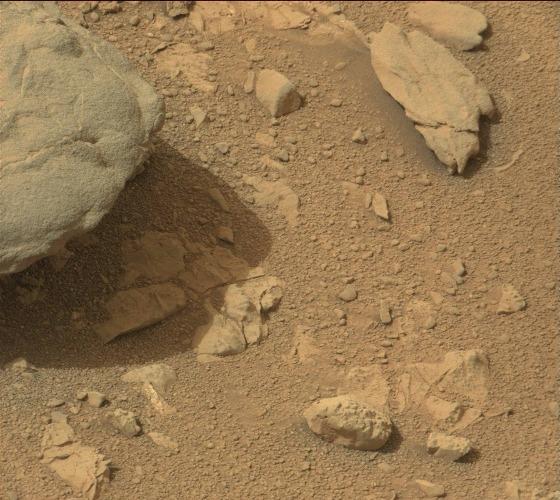
Terrain classes present: Bedrock, Gravel / Sand / Soil, Rock, Shadow